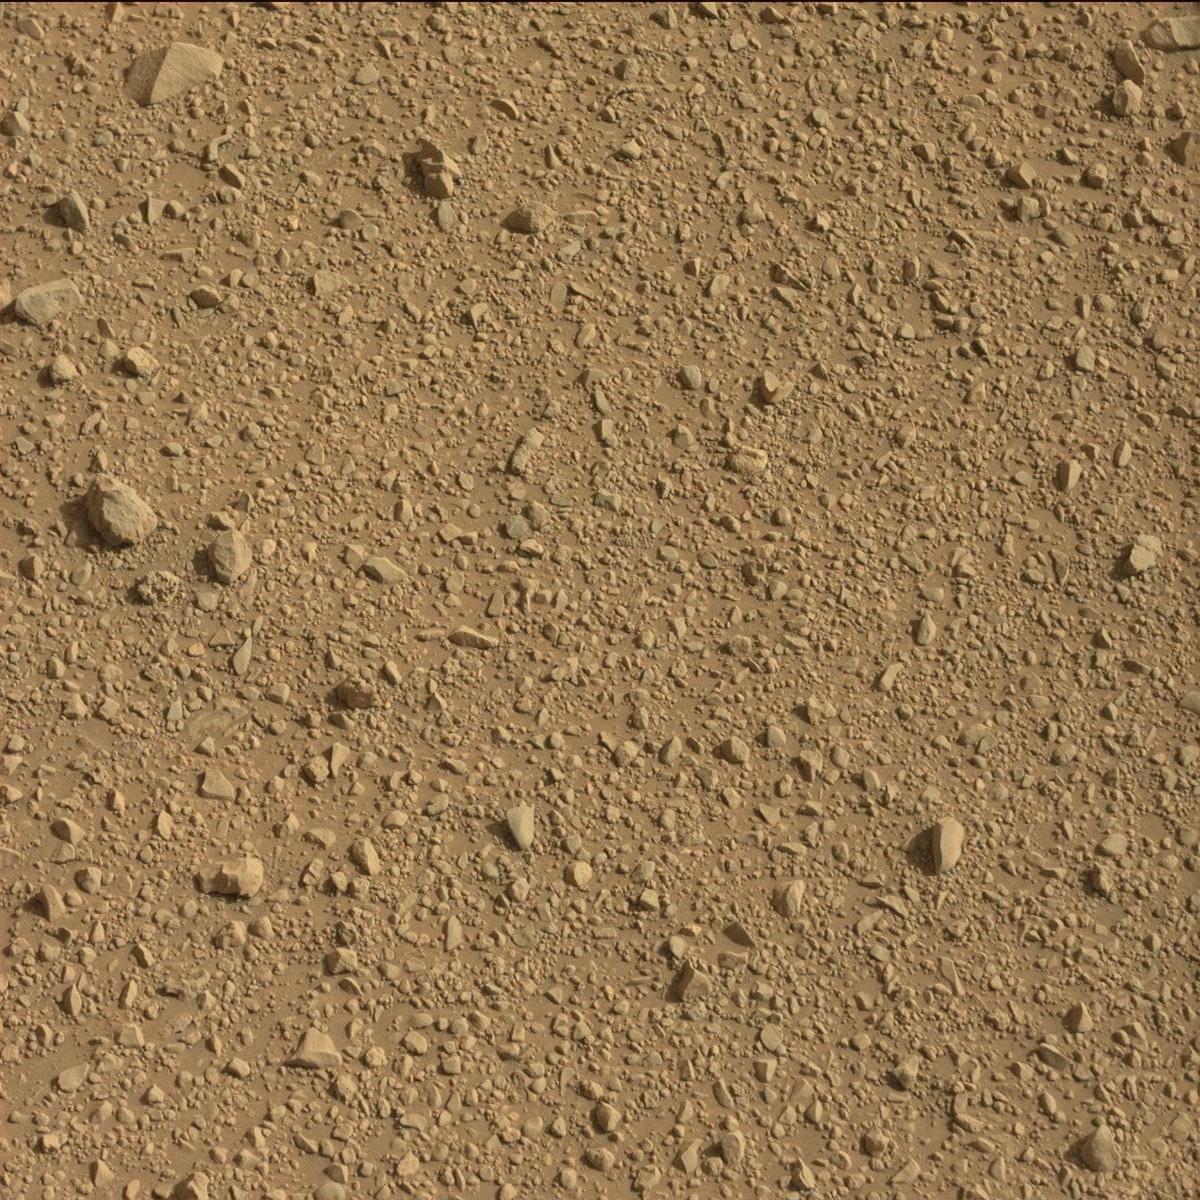
Terrain classes present: Bedrock, Rock, Sand / Soil